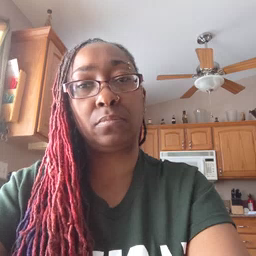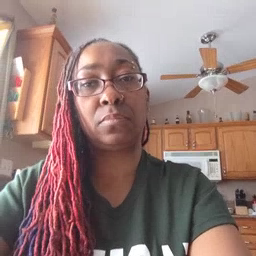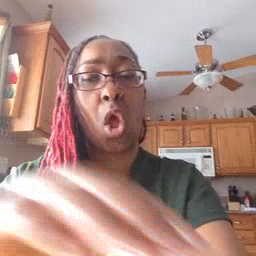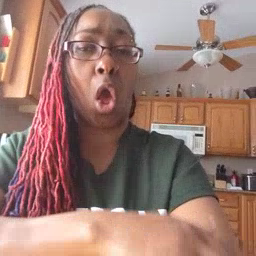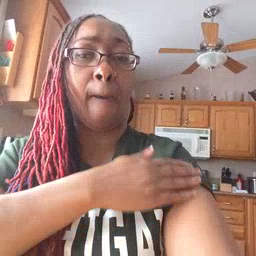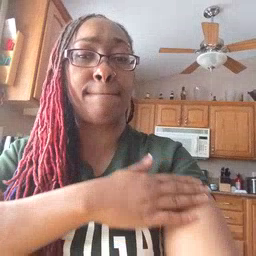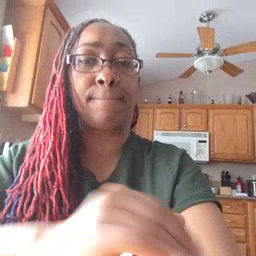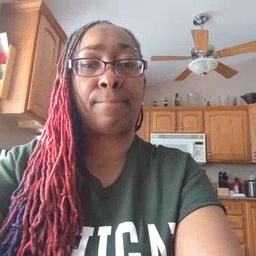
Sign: arm